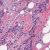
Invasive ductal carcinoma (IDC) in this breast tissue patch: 1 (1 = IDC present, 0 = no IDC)